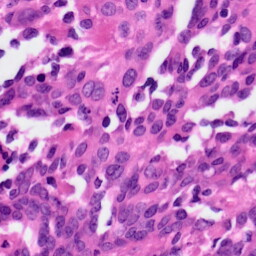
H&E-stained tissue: Ovarian